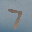
Label: 7